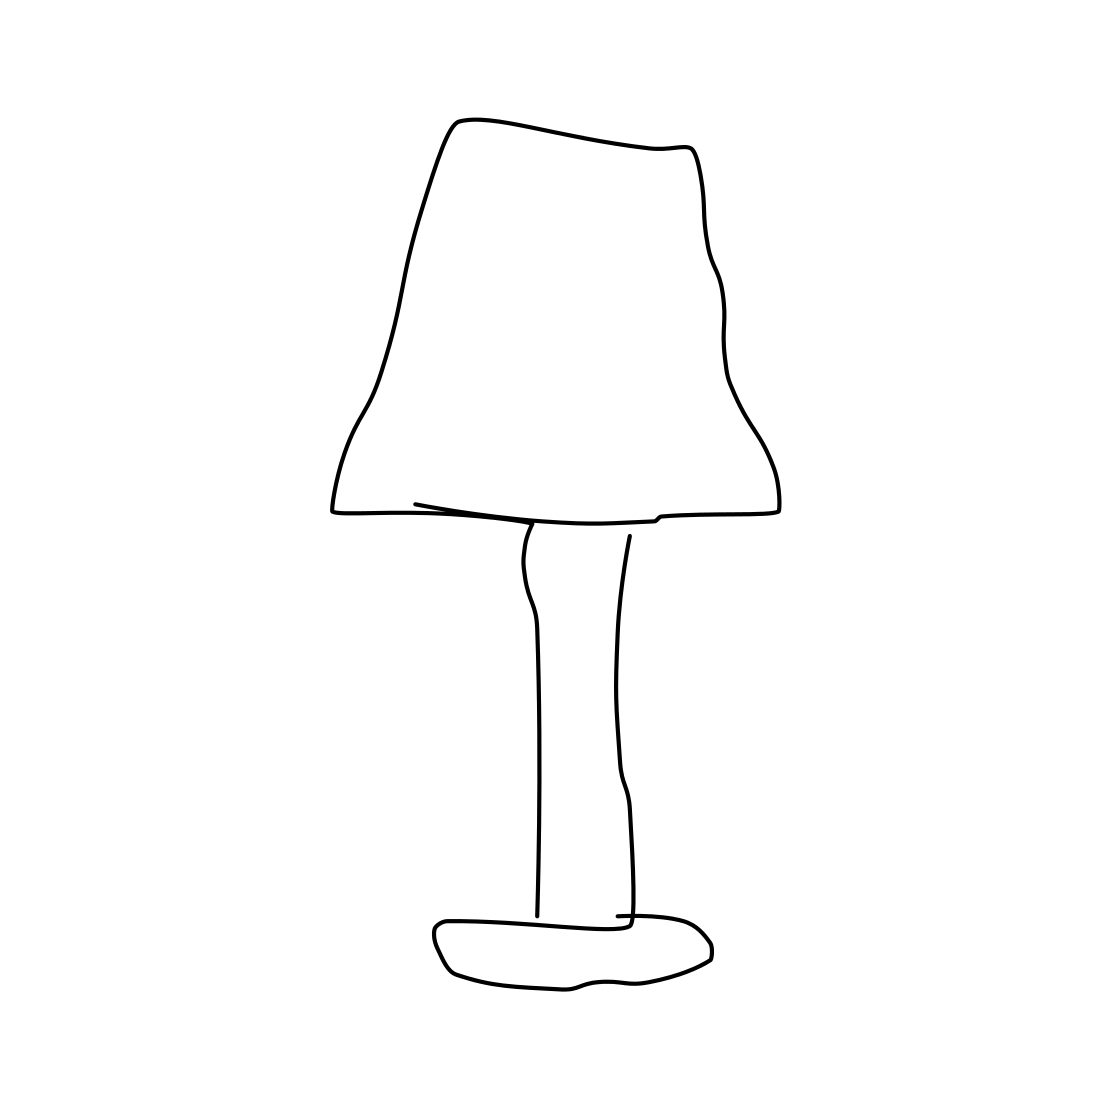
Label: tablelamp